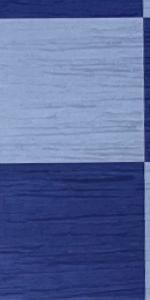
Label: Empty